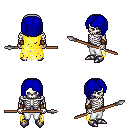
a pixel art fantasy rpg character, male body template, skeleton, yellow tattered cape, white pants, blue pageboy hairstyle, leather bracers, metal boots, spear, four views (front, back, left, right), 2x2 character sprite sheet, small pixel art, hard edges, no anti-aliasing